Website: walmart
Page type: billing-address
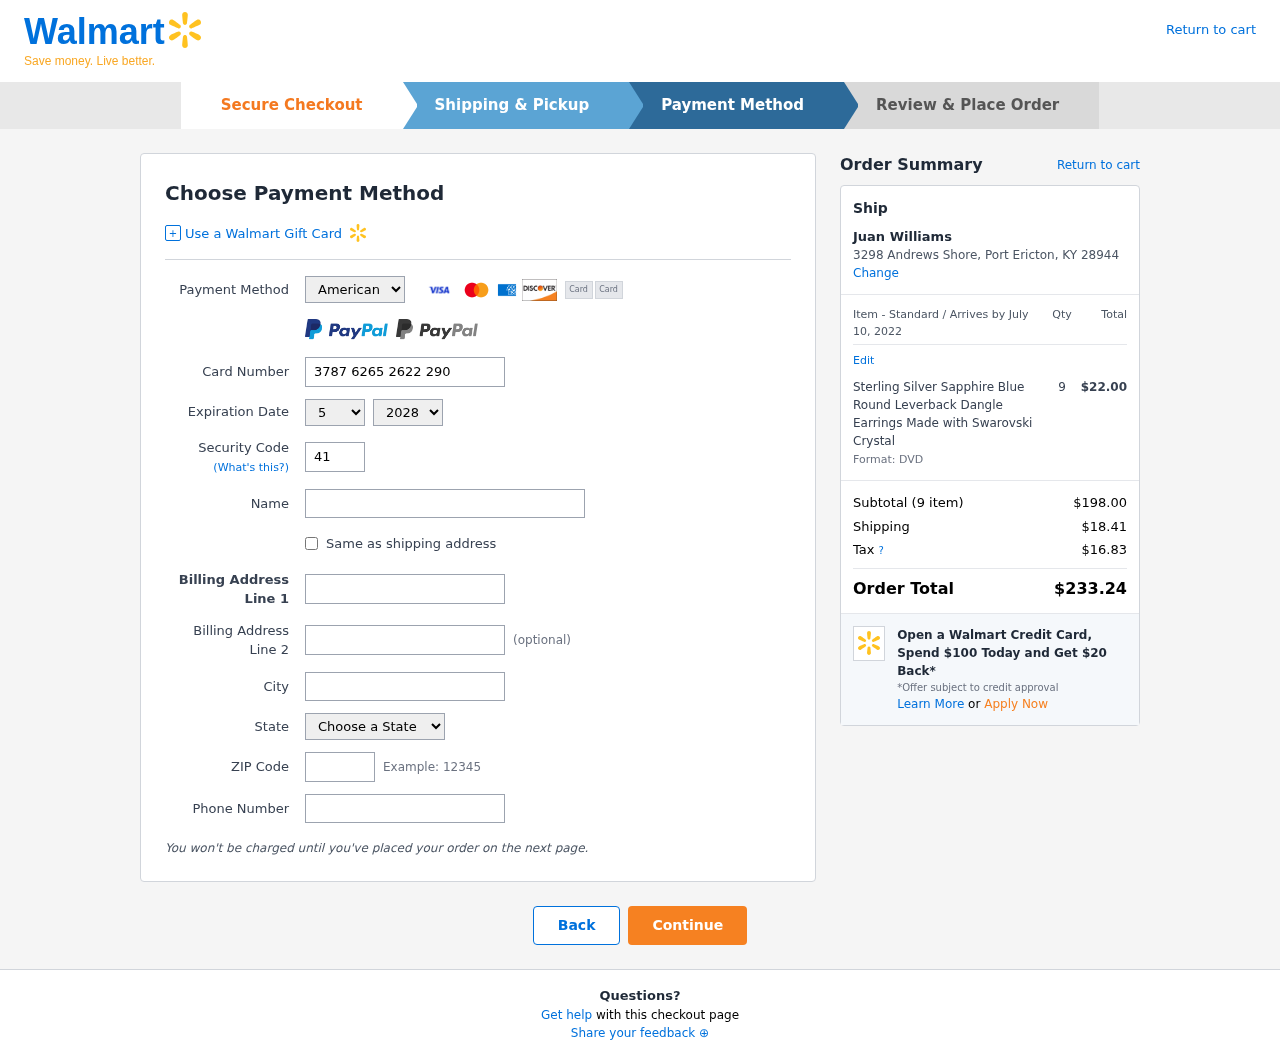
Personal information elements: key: PII_CARD_CVV
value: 4154
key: PII_CARD_EXPIRY_MONTH
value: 05
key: PII_CARD_EXPIRY_YEAR
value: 28
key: PII_CARD_NUMBER
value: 3787 6265 2622 290
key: PII_CARD_TYPE
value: American Express
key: PII_CITY
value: Port Ericton
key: PII_CITY_STATE_ZIP
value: Port Ericton, KY 28944
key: PII_FULLNAME
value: Juan Williams
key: PII_PHONE
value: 3054284330
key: PII_POSTCODE
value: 28944
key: PII_STATE
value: Kentucky
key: PII_STREET
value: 3298 Andrews Shore
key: PII_FULLNAME2
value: Juan Williams
Product elements: key: PRODUCT1_NAME
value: Sterling Silver Sapphire Blue Round Leverback Dangle Earrings Made with Swarovski Crystal
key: PRODUCT1_PRICE
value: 22
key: PRODUCT1_QUANTITY
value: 9
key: PRODUCT1_DESC
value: Format: DVD
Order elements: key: ORDER_DELIVERY_DATE
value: July 10, 2022
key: ORDER_NUM_ITEMS
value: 9
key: ORDER_SUBTOTAL
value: $198.00
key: ORDER_SHIPPING_COST
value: $18.41
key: ORDER_TAX
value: $16.83
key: ORDER_TOTAL
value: $233.24